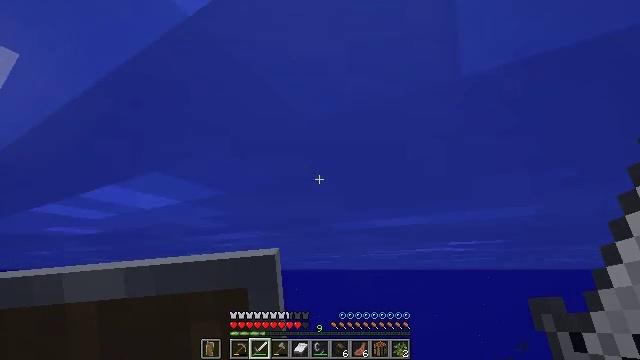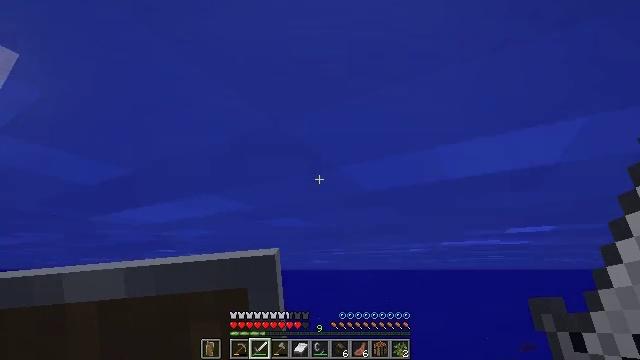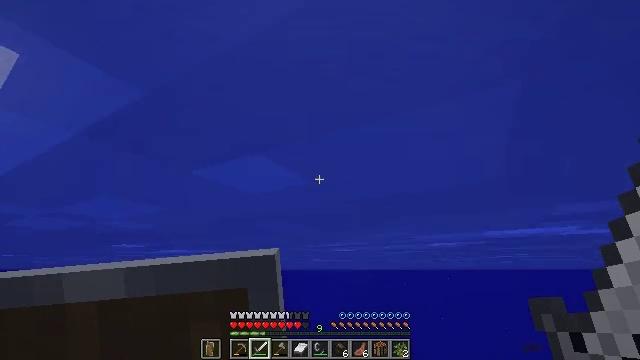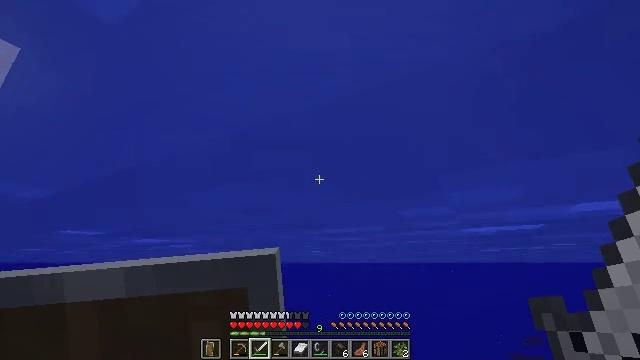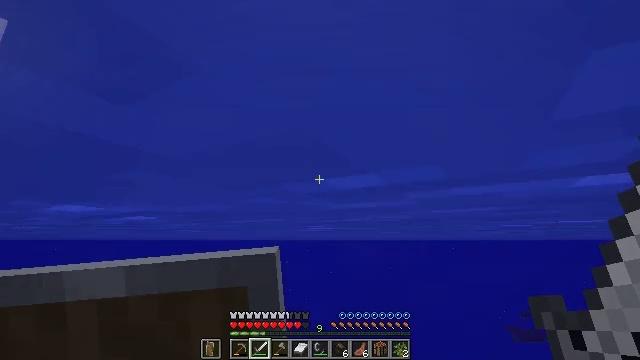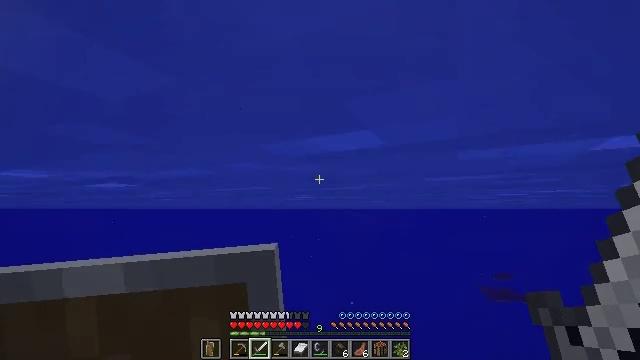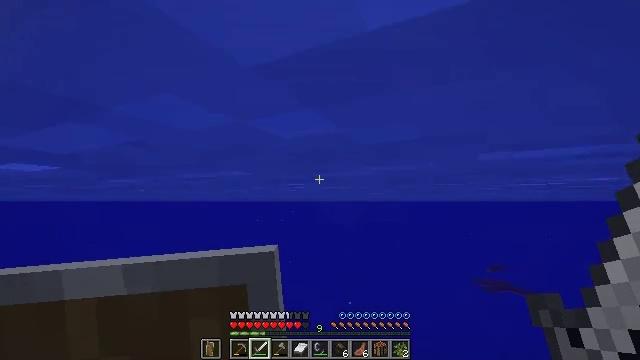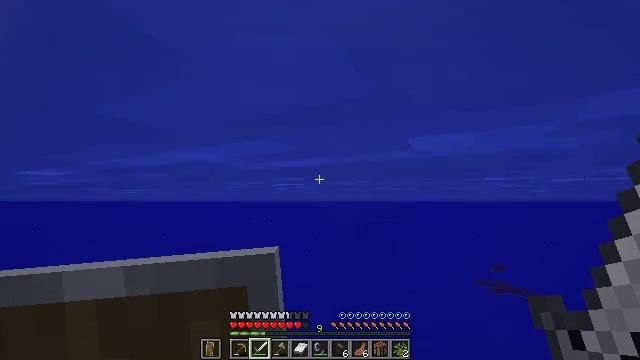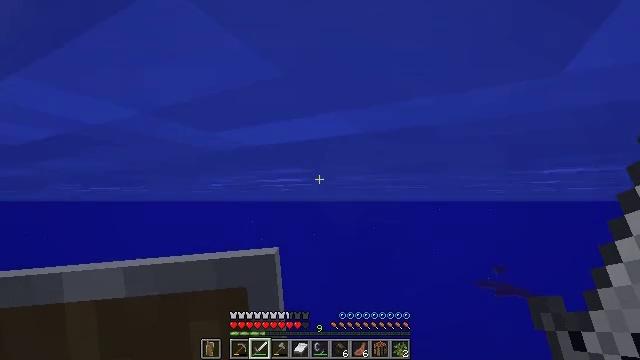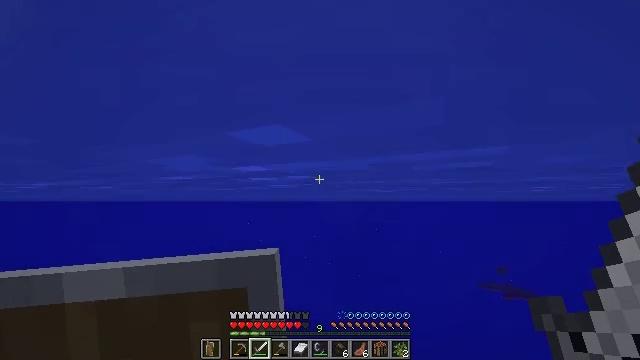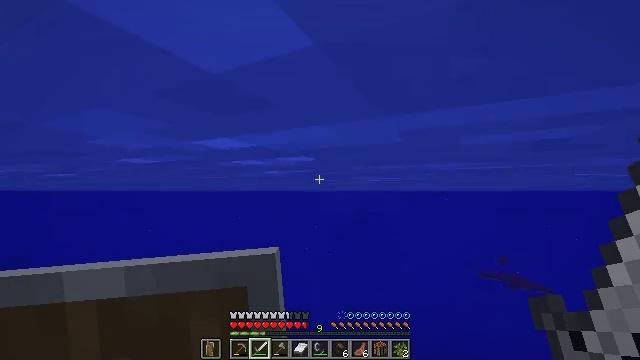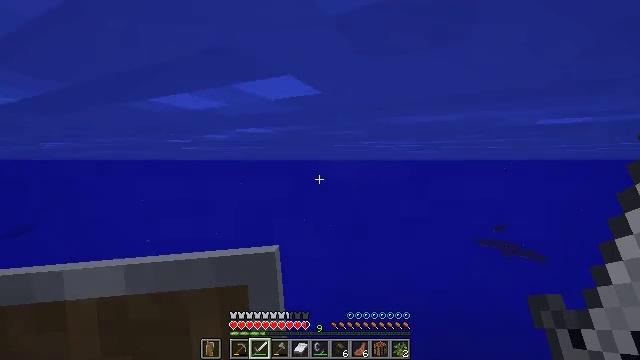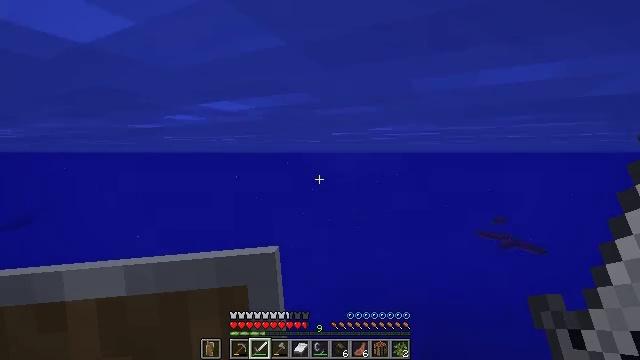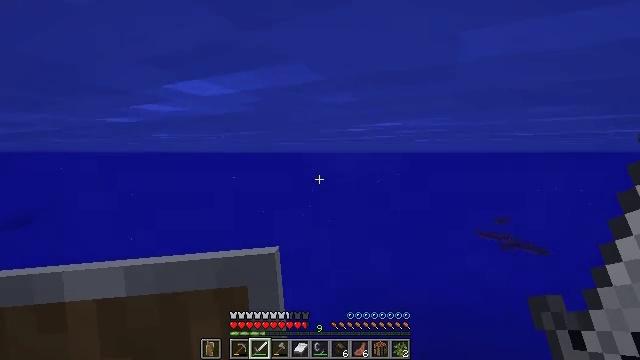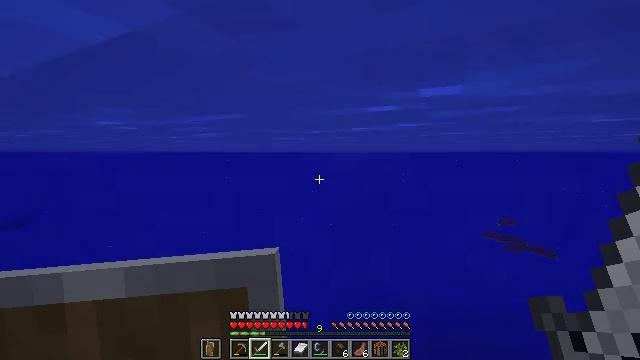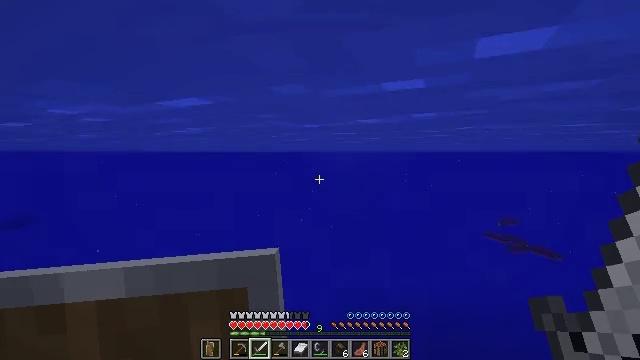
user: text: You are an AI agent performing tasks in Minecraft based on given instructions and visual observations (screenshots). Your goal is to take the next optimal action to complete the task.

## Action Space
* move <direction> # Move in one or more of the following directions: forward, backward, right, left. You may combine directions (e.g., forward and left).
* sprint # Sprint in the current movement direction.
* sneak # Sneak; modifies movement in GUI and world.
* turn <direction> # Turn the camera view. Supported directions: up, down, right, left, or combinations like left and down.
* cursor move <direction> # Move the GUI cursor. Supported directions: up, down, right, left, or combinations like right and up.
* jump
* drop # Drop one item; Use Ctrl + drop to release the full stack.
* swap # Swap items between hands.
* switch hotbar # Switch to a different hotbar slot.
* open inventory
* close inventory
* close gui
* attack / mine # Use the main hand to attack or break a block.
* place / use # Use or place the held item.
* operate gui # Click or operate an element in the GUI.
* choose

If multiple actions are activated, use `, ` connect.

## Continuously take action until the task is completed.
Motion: motion action
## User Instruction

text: Mine packed ice from icy biomes.
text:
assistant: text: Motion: move forward, sprint
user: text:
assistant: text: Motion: move forward, sprint
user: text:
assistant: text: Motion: move forward, sprint, turn down
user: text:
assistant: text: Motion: move forward, sprint, turn down
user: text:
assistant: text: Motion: move forward, sprint, turn right and down
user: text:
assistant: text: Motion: move forward, sprint, turn right and down
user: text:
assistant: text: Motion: move forward, sprint
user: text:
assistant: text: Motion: move forward, sprint
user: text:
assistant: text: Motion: move forward, sprint
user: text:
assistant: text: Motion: move forward, sprint, turn down
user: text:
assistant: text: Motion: move forward, sprint, turn down
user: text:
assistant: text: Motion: move forward, sprint, turn down
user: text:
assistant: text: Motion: move forward, sprint
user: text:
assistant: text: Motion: move forward, sprint
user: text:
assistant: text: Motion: move forward, sprint
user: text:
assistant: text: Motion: move forward, sprint
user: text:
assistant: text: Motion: move forward, sprint
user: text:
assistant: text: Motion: move forward, sprint
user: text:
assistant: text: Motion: move forward, sprint
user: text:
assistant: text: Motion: move forward, sprint
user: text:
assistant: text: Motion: move forward, sprint
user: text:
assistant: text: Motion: move forward, sprint
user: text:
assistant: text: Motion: move forward, sprint
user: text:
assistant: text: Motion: move forward, sprint
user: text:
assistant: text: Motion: move forward, sprint
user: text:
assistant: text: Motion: move forward, sprint
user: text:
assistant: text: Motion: move forward, sprint
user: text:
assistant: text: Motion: move forward, sprint
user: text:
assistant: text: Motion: move forward, sprint
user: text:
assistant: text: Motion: move forward, sprint, turn left and up